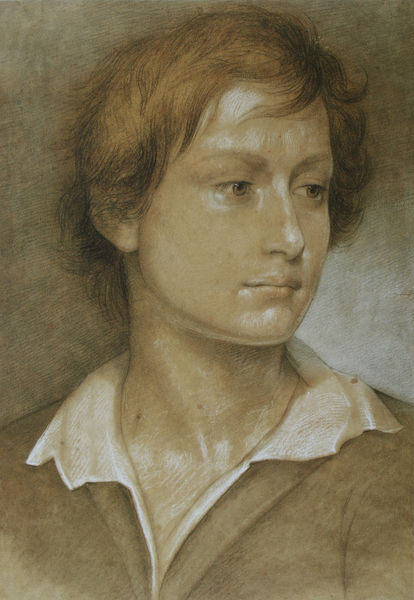
Titel: Bildnis eines Jünglings
Künstler: Marie Ellenrieder
Standort: Konstanz
Institution: Rosgartenmuseum
Schlagwörter: dunkel, feder, kopf, mann, schatten, weiß, ocker, braun, frau, frisur, grau, haar, hell, hintergrund, kreide, licht, mund, nase, ohr, pastell, profil, schwarz, stirn, zeichnung, blick, dame, rot, beige, anzug, blond, hemd, jacke, jung, wand, augen, gesicht, kragen, mensch, bild, bildnis, hals, portrait, porträt, schauen, auge, haare, person, augenbrauen, kinn, lippen, locke, locken, ohren, rechts, schultern, traurig, dutt, seitlich, papier, haltung, grafik, graphik, sepia, weisshöhung, romantik, chair, red, white, black, collar, face, female, green, grey, hair, nose, painting, wall, woman, ernst, glanz, glänzen, brown, junge, erotik, erotisch, hemdkragen, revers, striche, bauer, abgewandt, laviert, tusche, offen, knabe, radierung, seite, strich, schraffiert, portrai, strähne, tinte, jüngling, profile, junger mann, halbprofil, sad, man, skin, feuerbach, ear, head, orange, young, rötlich, boy, eyes, male, suit, young man, side, drawing, paper, gaze, texture, shadow, brow, chin, coat, features, mouth, sketch, romantic, rötel, curls, jacket, erdtöne, strähnen, federzeichnung, jugendlich, human, neck, zeichung, handzeichnung, side view, voll, ears, pastel, shiny, study, pencil, eye, gehöht, pastelle, kreidezeichnung, höhung, ginger, lips, stare, muttermal, höhen, guache, chalk, shading, colour, cheek, frontal, haze, tan, hatching, forehead, shirt, open, glance, are, muttermale, bored, eyebrow, mannb, scull, blonde, selfportrait, brusgtbild, gänzt, schillerkragen, stähne, pensive, melancholy, pretty, auburn, contemplative, corinth, lovis, hlas, soft, wavy, right, neckline, lighting, brows, throat, androgynous, smock, t, short hair, chisel, jaw, portriat, wavy hair, pencil lines, turn, lids, caucasian, looking away, mole, tousled, moles, androgenous, jawline, swept, sweat, gleaming, jungendlicher, collar shirt, wisp, unsmiling, three quarters, yellowwhite, adrogynous, profile right, open collar, buttonless collar, touseled, porät